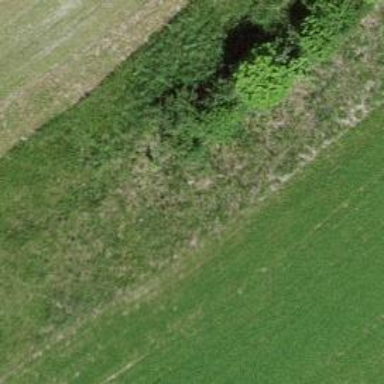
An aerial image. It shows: Hedge acting as barrier.